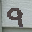
Label: 9